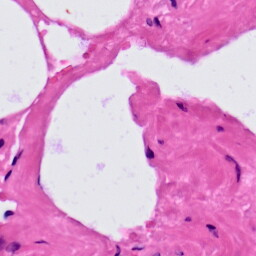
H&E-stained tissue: Prostate